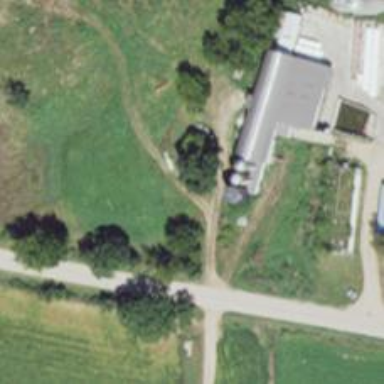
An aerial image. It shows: Silo.